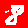
Digit: 8